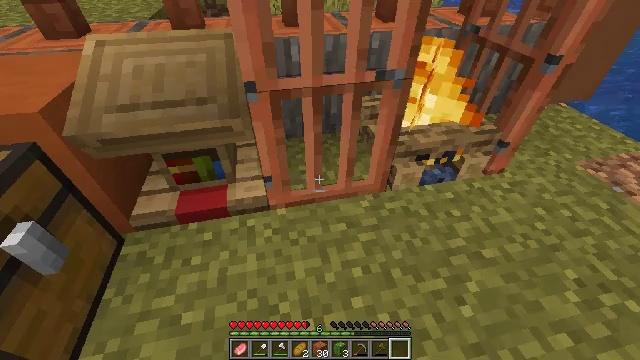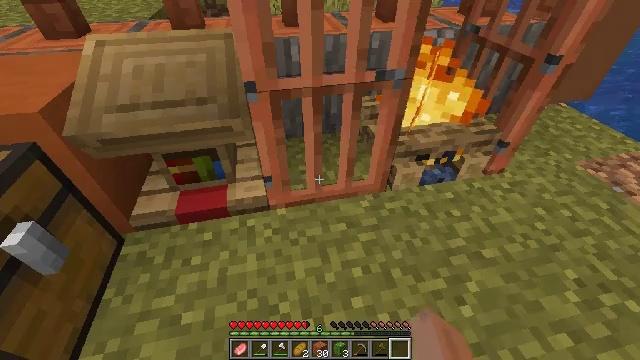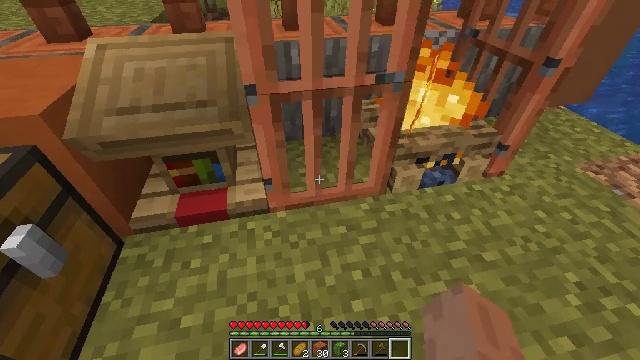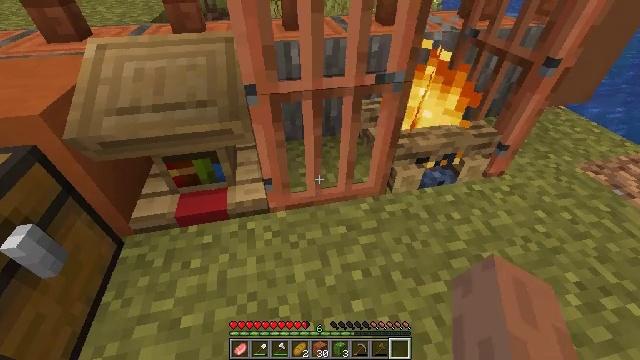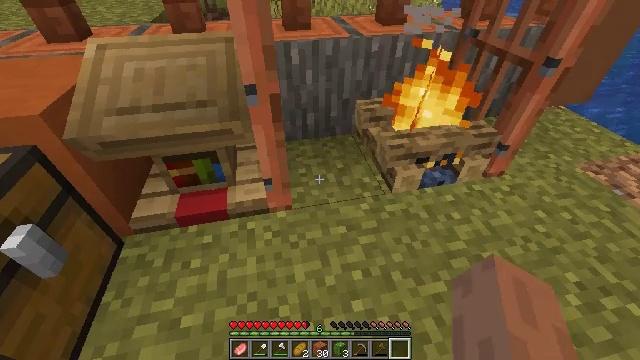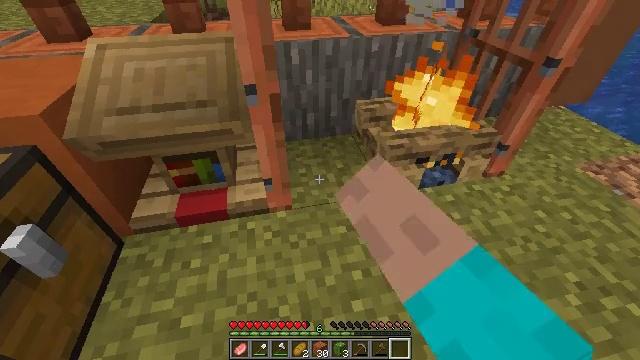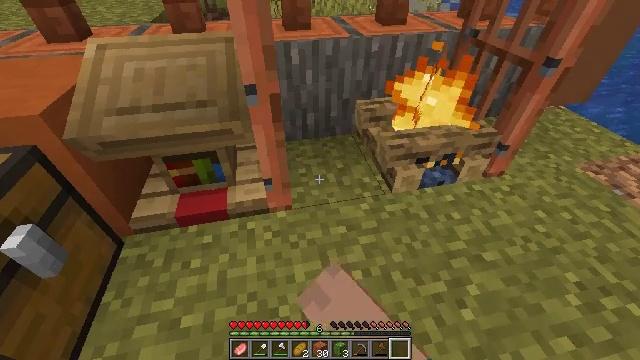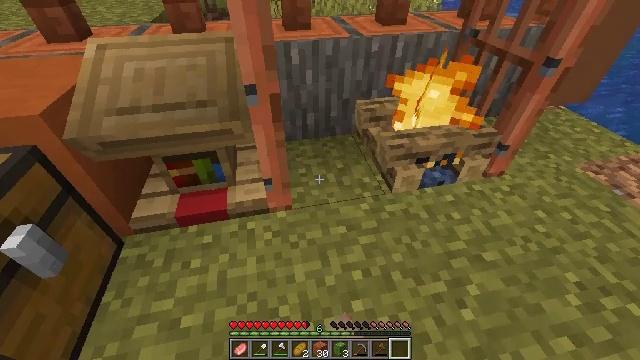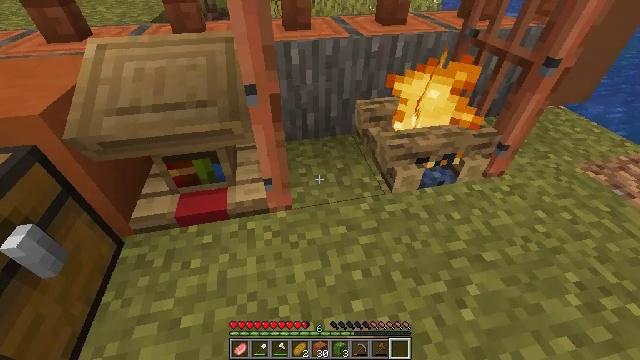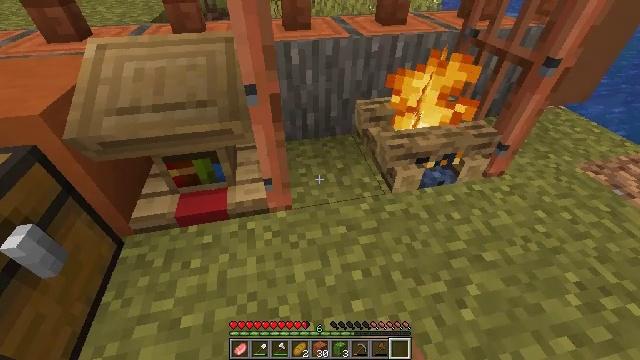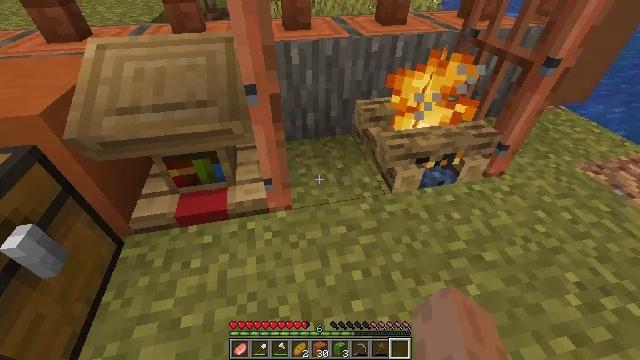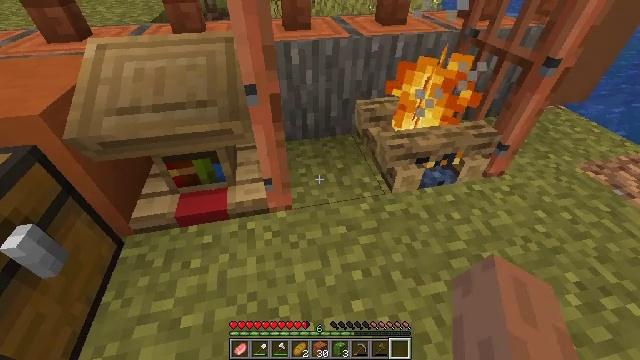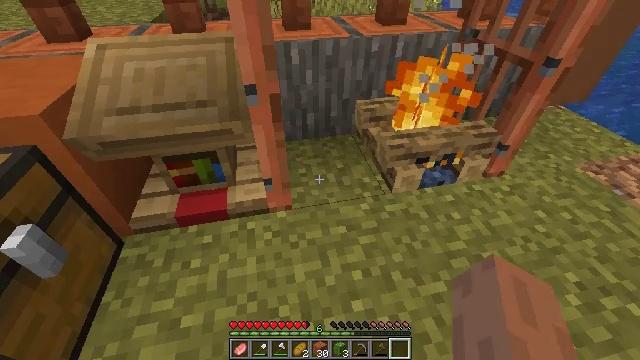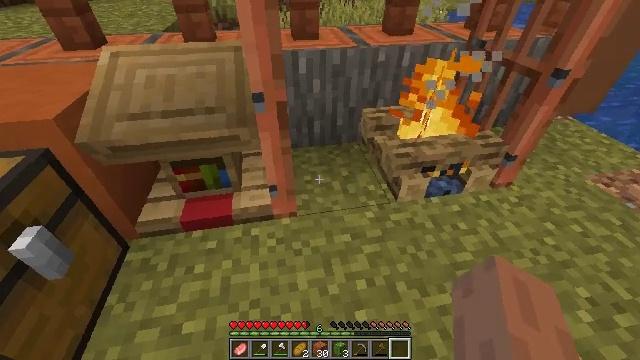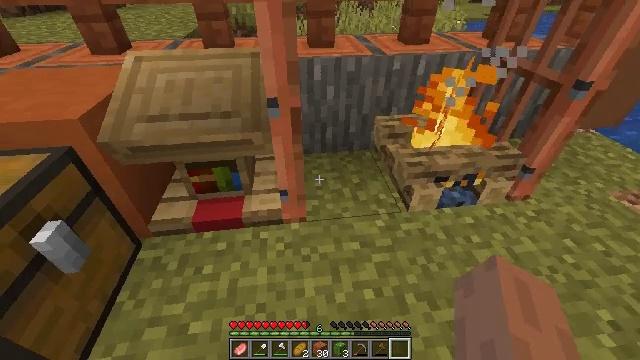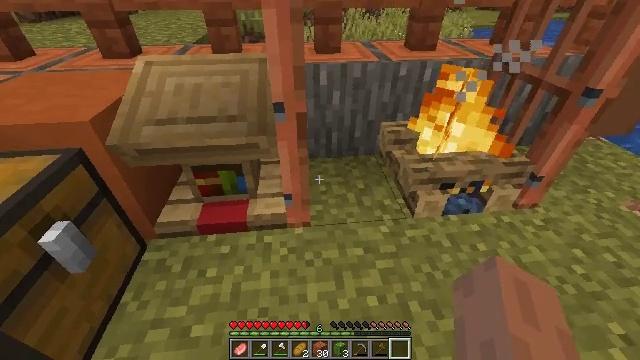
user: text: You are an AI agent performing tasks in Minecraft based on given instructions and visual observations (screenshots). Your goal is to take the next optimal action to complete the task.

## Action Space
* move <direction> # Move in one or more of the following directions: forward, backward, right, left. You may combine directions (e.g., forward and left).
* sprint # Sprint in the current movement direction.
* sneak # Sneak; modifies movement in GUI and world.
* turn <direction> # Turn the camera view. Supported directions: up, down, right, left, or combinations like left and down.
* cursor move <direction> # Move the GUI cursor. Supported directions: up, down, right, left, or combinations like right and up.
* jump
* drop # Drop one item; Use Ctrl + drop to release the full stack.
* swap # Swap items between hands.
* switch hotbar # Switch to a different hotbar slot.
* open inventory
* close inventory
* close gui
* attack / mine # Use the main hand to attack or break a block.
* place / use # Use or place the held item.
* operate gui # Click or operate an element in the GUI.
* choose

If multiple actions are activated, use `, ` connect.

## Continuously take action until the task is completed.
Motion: motion action
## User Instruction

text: Recycle the acacia door.
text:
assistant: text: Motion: no_op
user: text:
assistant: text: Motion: no_op
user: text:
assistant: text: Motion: no_op
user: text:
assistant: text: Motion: use / place
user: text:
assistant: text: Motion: use / place
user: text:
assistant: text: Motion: no_op
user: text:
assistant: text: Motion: no_op
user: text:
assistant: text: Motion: no_op
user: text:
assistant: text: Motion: no_op
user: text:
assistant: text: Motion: no_op
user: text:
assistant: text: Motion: no_op
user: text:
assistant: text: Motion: no_op
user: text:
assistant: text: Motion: turn left and up
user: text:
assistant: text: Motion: turn left and up
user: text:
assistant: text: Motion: turn left and up
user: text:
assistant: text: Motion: turn left
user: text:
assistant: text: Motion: turn left and up
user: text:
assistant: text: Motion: no_op
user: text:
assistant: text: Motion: move forward
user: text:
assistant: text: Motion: move forward, turn left
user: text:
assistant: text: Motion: move forward, turn left
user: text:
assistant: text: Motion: turn left
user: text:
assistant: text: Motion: no_op
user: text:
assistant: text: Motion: no_op
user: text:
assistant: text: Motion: no_op
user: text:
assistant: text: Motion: no_op
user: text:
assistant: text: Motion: no_op
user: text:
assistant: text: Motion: no_op
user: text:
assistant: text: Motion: no_op
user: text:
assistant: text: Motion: no_op